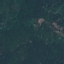
Land use / land cover: Forest